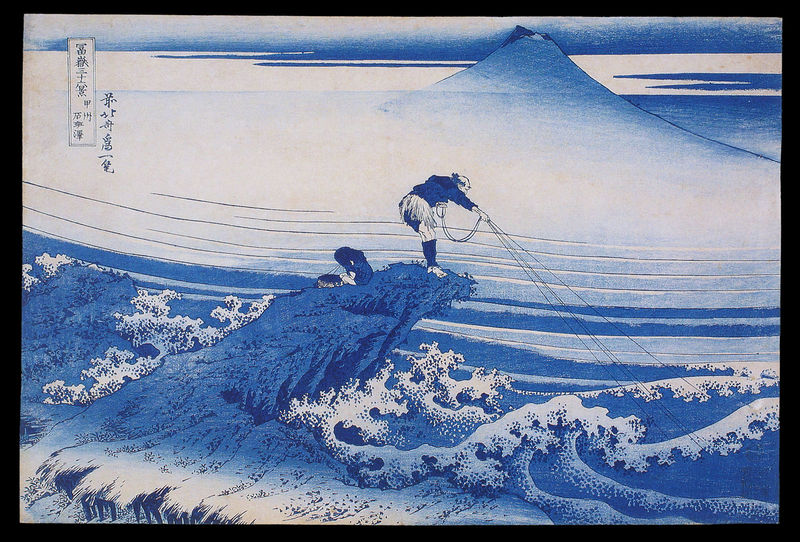
Titel: 36 Ansichten des Fuji
Künstler: Katsushika Hokusai
Institution: Honolulu, Honolulu Academy of Arts
Schlagwörter: berg, blau, felsen, himmel, mann, meer, weiß, wolken, aquarell, ufer, schwarz, zeichen, zeichnung, schnee, wolke, schnur, schnüre, gischt, holzschnitt, japan, küste, schrift, welle, wellen, fischer, abhang, fels, gebirge, gipfel, monochrom, böschung, schaum, woge, wogen, japanisch, schriftzeichen, tusche, vulkan, gestade, abgrund, asien, druck, kuppe, illustration, asiatisch, angel, chinesisch, weißß, netz, durck, fische, angler, angeln, fischen, einholen, fuji, hokusai, kanji, hiroshige, fudji, 100 sichten, gtischt